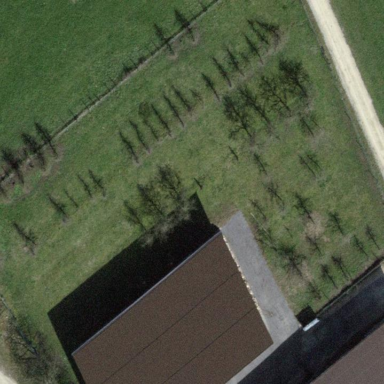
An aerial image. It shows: Orchard.